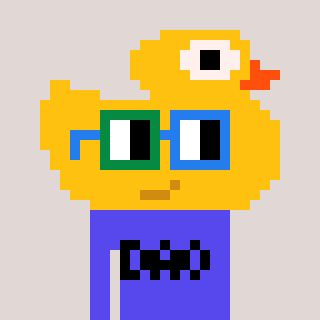
a pixel art character with square green and blue glasses, a ducky-shaped head and a computerblue-colored body on a warm background